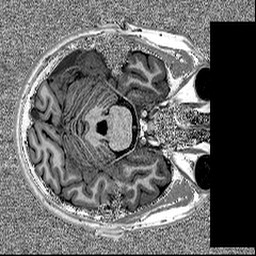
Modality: MP2RAGE
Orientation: axial
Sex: male